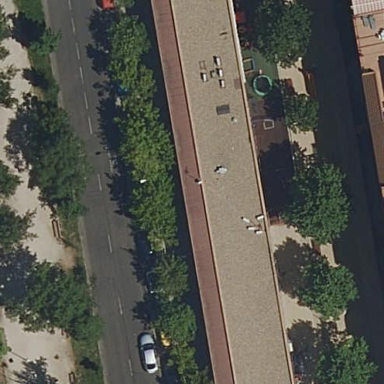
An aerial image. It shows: Commercial building.